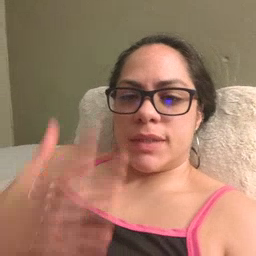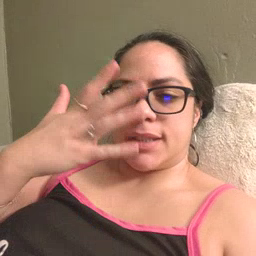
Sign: sad